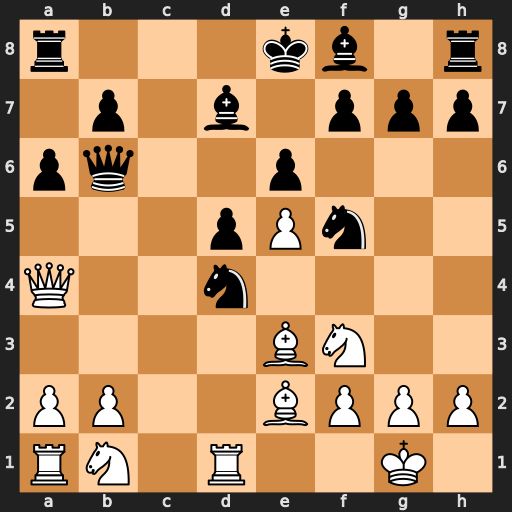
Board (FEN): r3kb1r/1p1b1ppp/pq2p3/3pPn2/Q2n4/4BN2/PP2BPPP/RN1R2K1
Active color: w
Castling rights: kq
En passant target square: -
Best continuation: Bxd4 Bxa4 Bxb6 Bxd1 Bxd1